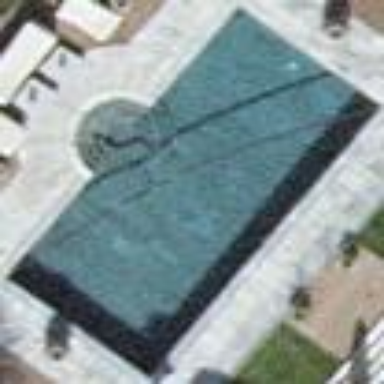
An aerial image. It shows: Swimming pool located in leisure land.